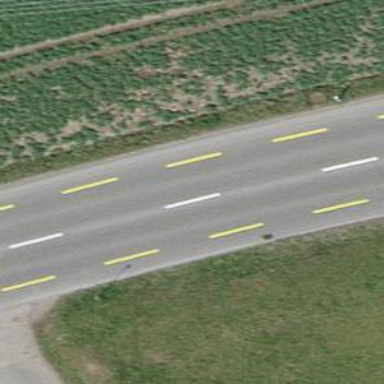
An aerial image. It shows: Secondary road with asphalt surface. It has designated cycle lane and no sidewalk.